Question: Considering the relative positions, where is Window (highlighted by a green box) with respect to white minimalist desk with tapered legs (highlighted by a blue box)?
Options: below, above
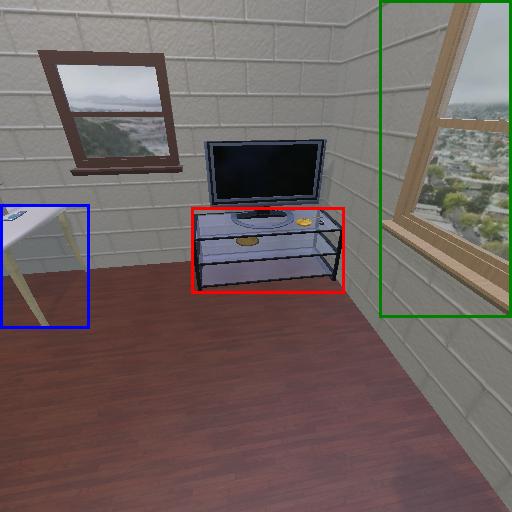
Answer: below